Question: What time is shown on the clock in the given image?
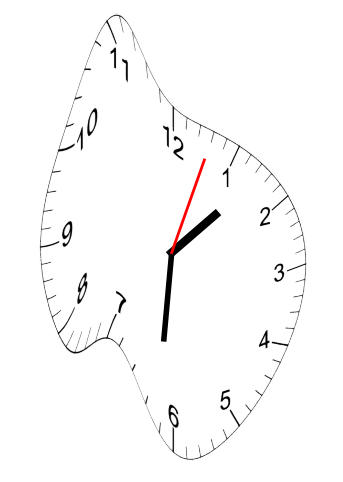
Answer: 01:31:03